Question: I am trying to estimate the amplitude of a signal in MATLAB:

As can be seen, I can't simply take the max() and min() to get the amplitude. The signal continually wanders, and in any case isn't constant. However, all that I'm looking for is an average - one single figure that estimates the average amplitude of the dominant component in the figure above (which repeats eight times). Visually, it's fairly obvious what I'm trying to find out. Programatically however...
I have heard tell of 'Hilbert transform' - hilbert() - and 'fast fourier transform' - fft() - but have very little knowledge of signal analysis - and wonder if anyone might be able to steer me in the right direction, or explain how to utilise either of these functions. My data is simply a float stored in a one-dimensional array at 1000Hz.
Any help gratefully received!
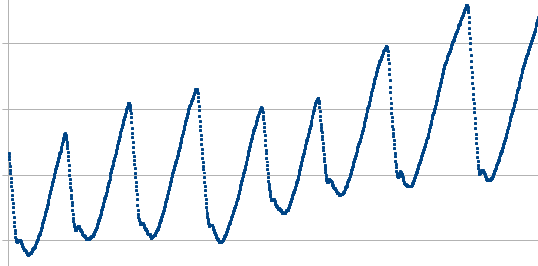
Answer: You have several options, the easiest of which would be:
1. Use a peak detector to find local extrema. You can find several on the MathWorks File Exchange.
2. Apply a high pass filter to remove the baseline drift, then find the absolute minimum and maximum